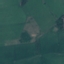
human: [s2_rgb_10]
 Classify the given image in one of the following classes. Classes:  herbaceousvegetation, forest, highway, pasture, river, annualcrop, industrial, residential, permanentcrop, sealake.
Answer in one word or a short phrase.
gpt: Pasture